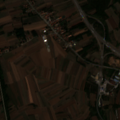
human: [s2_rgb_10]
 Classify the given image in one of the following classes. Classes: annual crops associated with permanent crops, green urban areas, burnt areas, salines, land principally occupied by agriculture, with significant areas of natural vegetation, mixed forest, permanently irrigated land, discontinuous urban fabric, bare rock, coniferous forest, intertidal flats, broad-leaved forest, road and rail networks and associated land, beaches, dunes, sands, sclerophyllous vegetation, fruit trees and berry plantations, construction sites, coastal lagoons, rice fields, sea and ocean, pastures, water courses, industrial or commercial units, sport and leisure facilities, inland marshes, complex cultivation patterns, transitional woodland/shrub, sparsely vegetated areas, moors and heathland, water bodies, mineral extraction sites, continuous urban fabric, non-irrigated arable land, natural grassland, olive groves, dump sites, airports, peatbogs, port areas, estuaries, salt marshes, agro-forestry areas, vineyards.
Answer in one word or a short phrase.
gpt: discontinuous urban fabric, non-irrigated arable land, complex cultivation patterns, land principally occupied by agriculture, with significant areas of natural vegetation